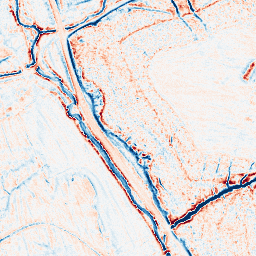
Category: edge_preserving
Decomposition family: anisotropic_diffusion
Decomposition parameters: iterations: 10
kappa: 50
gamma: 0.2
Upsampling method: quartic
Upsampling parameters: scale: 4
Upsampling scale: 4